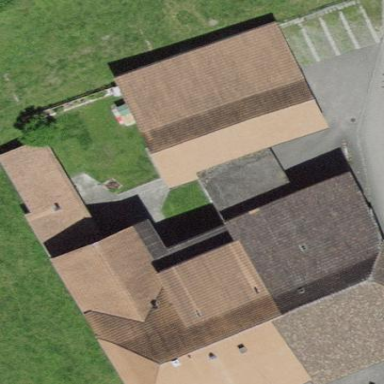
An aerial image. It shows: Farm building.